Question: I have a img. E.G.
I want some items fade out, fade in in loop on img. Is it possible jQuery?
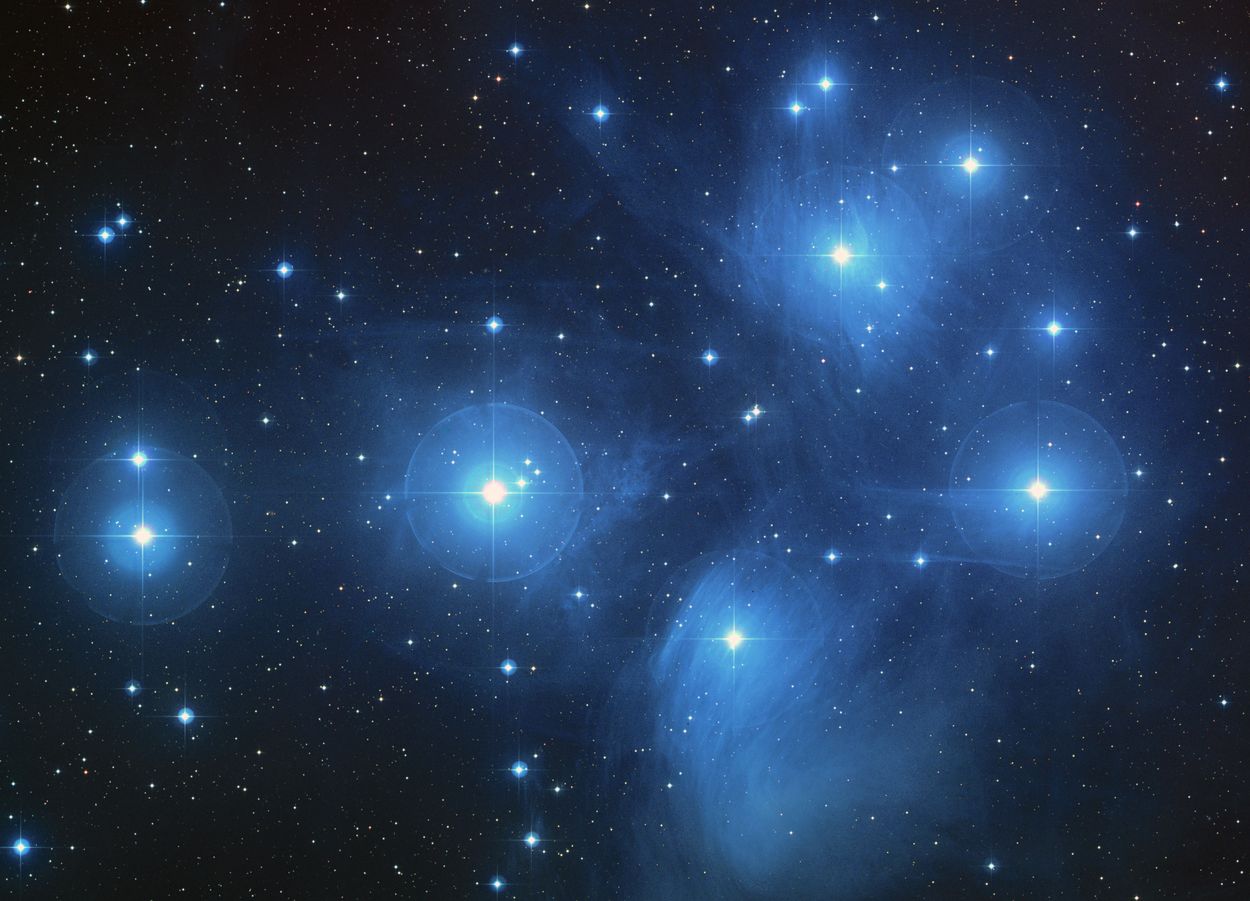
Answer: You should add additional images over the existing one an fade them in and out. The code would look something like this:
'''
<img src='firstStar.jpg' alt='star image' id='firstStar' />
var loopImages = function(){
$('#firstStar').fadeIn(1500, function(){
$('#firstStar').fadeOut(1500, loopImages);
});
}
loopImages();
'''
Other option might be placing transparent divs over the image and bluring them in a loop. For the later approach you can use <URL>